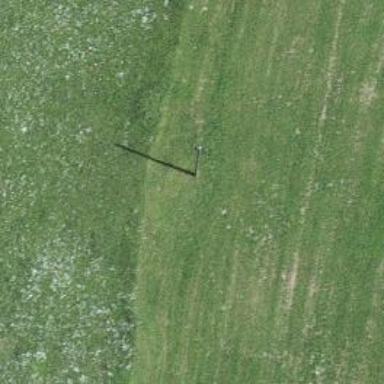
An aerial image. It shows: Utility pole in the area.